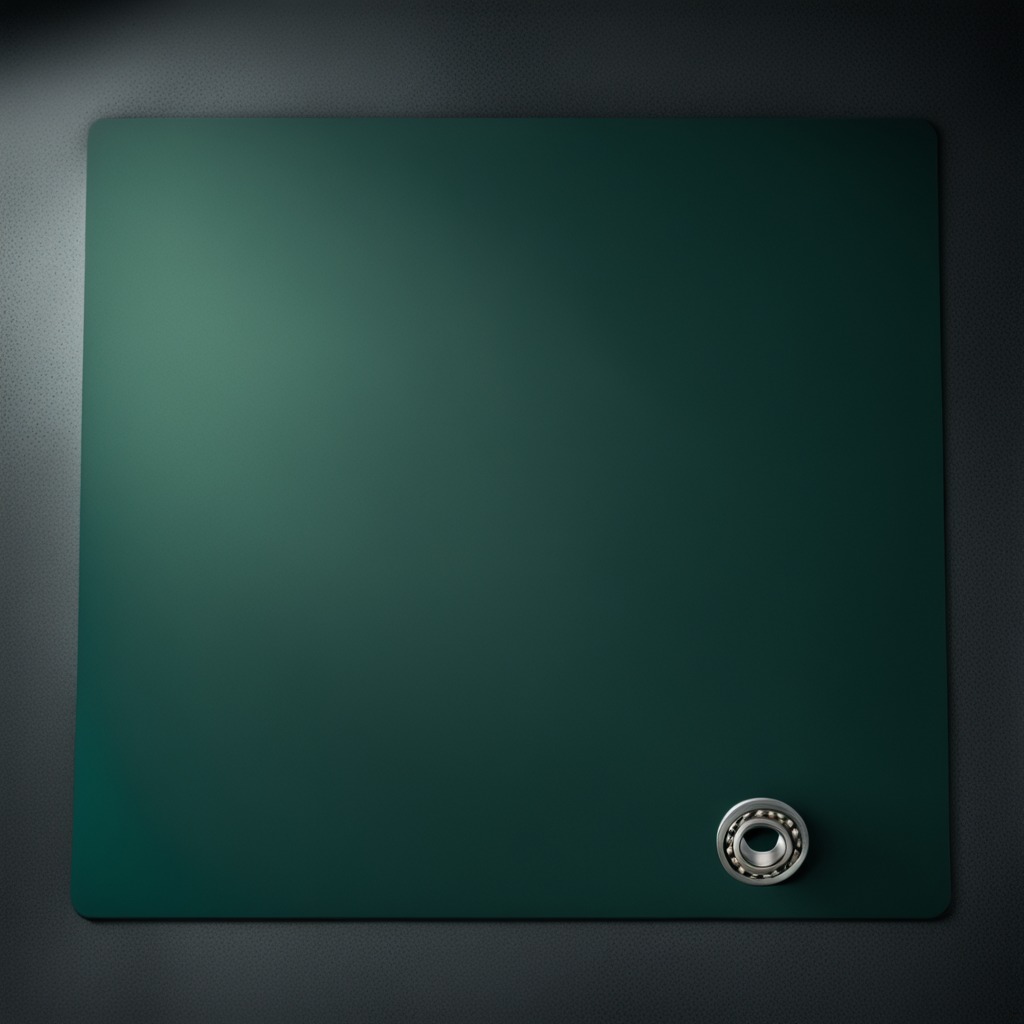
A metal ball bearing is lying on the green rubber mat.